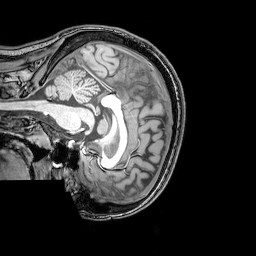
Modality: T1w
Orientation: sagittal
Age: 22
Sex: female
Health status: healthy
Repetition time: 0.081 s
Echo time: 0.037 s